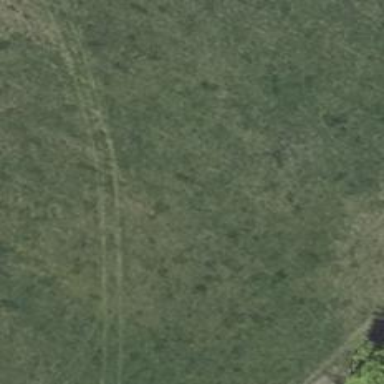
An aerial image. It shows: Track with grass surface categorized as grade4 tracktype.